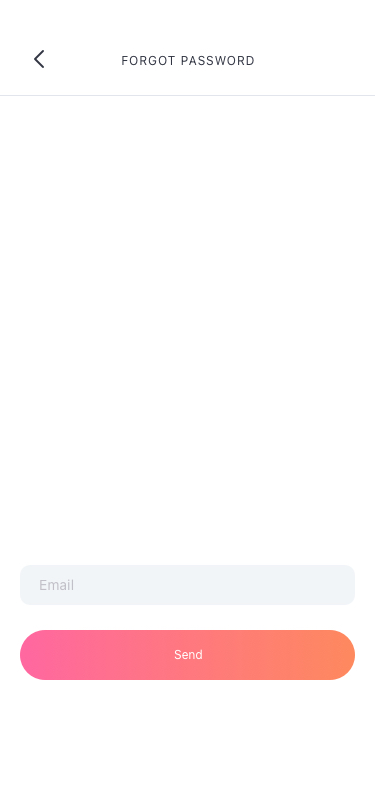
Text in this UI design:
FORGOT PASSWORD